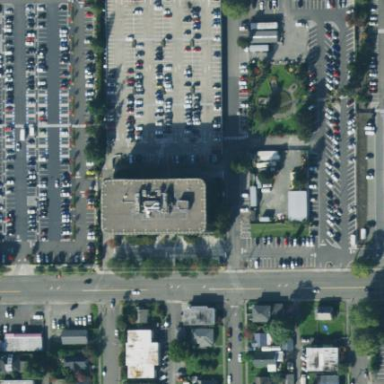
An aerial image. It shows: Multi-storey parking building.